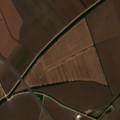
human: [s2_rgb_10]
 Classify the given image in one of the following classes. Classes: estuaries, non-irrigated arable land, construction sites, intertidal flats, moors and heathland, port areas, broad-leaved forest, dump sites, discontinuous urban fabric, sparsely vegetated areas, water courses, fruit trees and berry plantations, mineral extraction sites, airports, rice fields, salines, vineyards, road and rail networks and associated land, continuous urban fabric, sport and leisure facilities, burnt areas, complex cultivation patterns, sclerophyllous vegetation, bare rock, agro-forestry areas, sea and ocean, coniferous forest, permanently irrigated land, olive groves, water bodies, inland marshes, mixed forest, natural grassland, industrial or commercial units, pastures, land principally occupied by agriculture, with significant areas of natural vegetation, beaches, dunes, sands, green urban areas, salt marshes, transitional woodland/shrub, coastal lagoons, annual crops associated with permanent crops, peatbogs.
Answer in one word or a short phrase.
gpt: permanently irrigated land